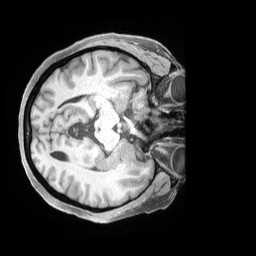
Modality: T1w
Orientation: axial
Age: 40
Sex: female
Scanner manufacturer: siemens
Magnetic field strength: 3 T
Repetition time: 2 s
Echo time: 0.00211 s